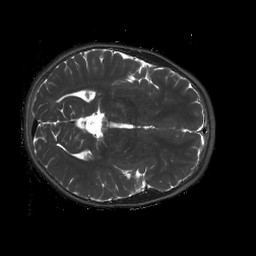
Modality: T2map
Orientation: axial
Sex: male
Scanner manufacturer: siemens
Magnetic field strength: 3 T
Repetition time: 4 s